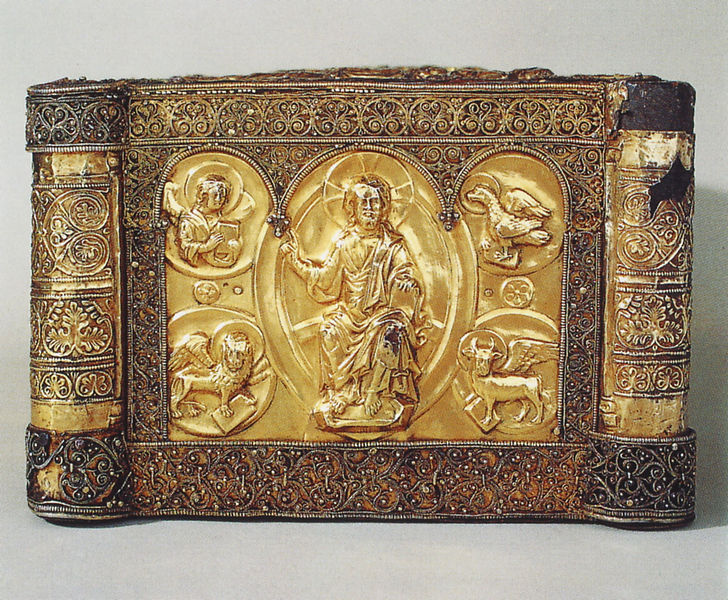
Titel: Katharinenreliquiar
Standort: Quedlinburg (EU - D - Sachsen-Anhalt)
Schlagwörter: adler, flügel, hand, geste, muster, bibel, johannes, mensch, kirche, gold, oval, engel, verzierung, buch, buchdeckel, heiligenschein, löwen, nimbus, christus, jesus, mittelalter, segnen, löwe, beschlag, verzeirung, geflügelt, stier, gruß, ikone, markus, kreuznimbus, mandorla, segensgestus, steir, evangelisten, weltenrichter, lukas, matthäus, reliquiar, goldschmiedearbeit, braun, gott schwere lektüre